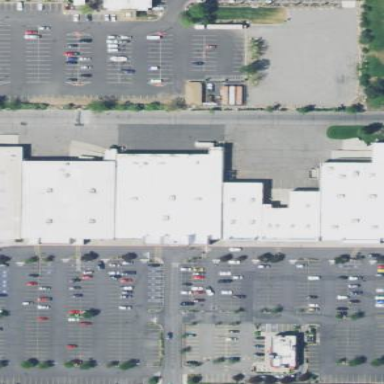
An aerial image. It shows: Retail building housing department store.